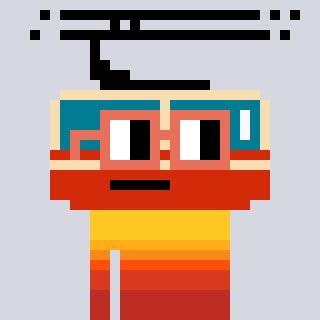
a pixel art character with square orange glasses, a tram wagon-shaped head and a grayscale-colored body on a cool background